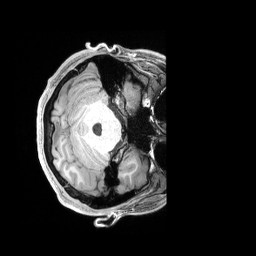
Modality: T1w
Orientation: axial
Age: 21
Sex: male
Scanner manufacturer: siemens
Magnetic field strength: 3 T
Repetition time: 2.4 s
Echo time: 0.00228 s